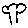
Label: tree